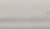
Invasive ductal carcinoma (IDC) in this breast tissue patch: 0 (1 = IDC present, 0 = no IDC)